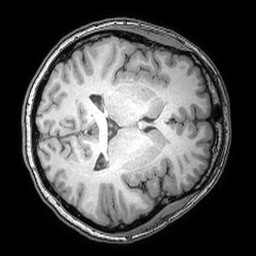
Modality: T1w
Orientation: axial
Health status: ill
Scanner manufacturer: philips
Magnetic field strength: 3 T
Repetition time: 0.007 s
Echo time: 0.0035 s